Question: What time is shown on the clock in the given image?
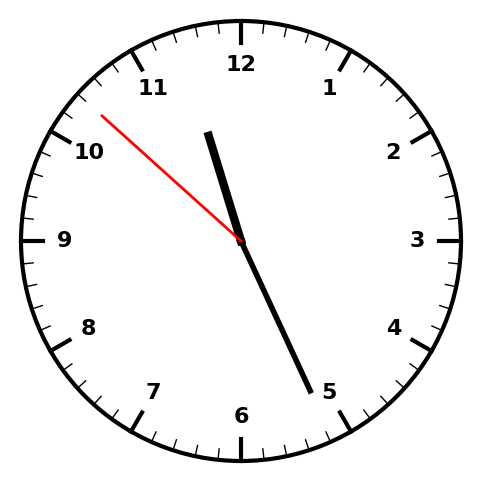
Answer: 11:25:52